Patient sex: M
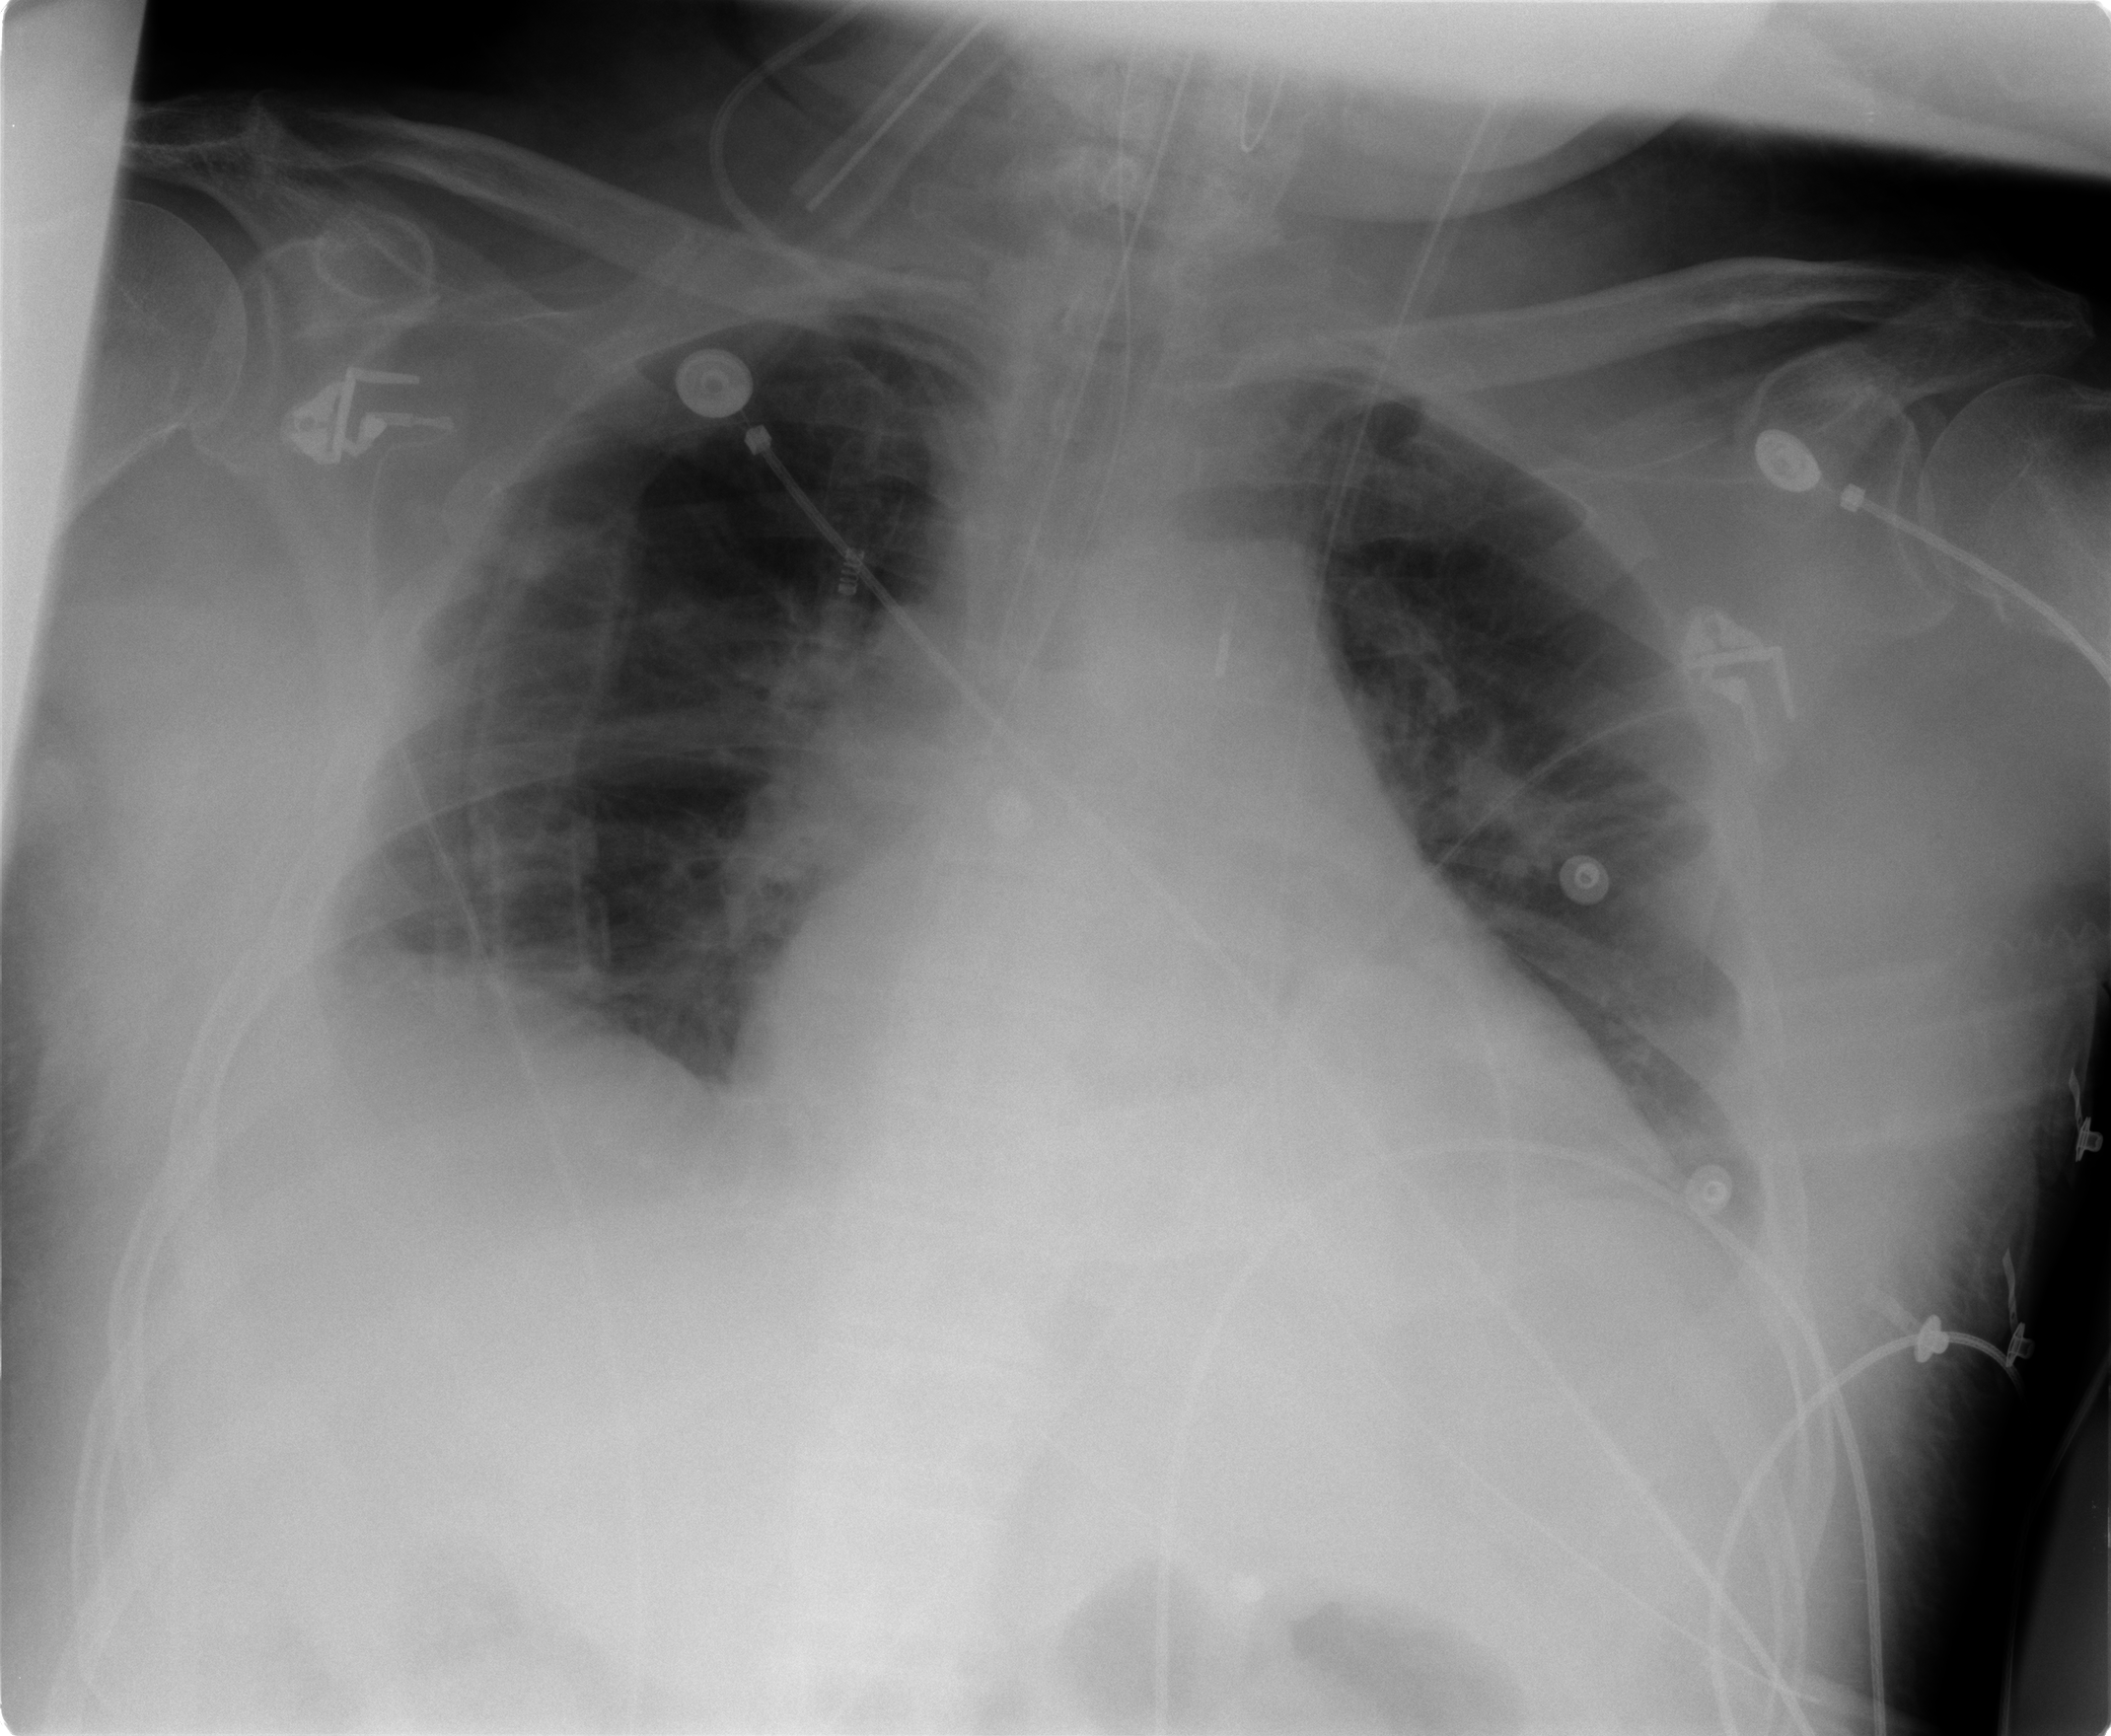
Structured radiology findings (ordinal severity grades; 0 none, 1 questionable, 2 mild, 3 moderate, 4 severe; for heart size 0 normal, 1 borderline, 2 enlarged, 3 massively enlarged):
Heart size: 2
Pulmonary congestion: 2
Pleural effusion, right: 0
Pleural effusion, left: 1
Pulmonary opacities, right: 0
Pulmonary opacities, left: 0
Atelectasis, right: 2
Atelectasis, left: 2